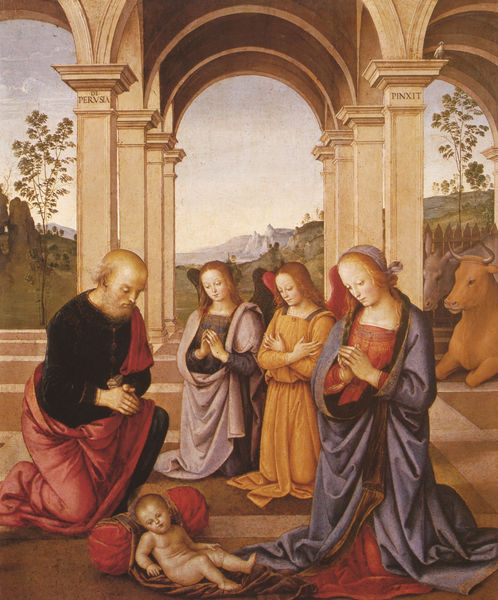
Titel: Natività con santi, Geburt Christus, mit Heiligen
Künstler: Pietro Perugino
Standort: Roma
Institution: Collezione Albani Torlonia
Schlagwörter: baum, berg, blau, flügel, gemälde, himmel, mann, nackt, schatten, umhang, weiß, bäume, frauen, gelb, grün, landschaft, menschen, ocker, frau, hintergrund, kleider, licht, marmor, pfeiler, säule, säulen, ausblick, dach, rot, tier, tiere, wiese, beige, alt, bart, architektur, barock, bibel, falten, vollbart, bild, hände, öl, horizont, hügel, kühe, natur, busch, boden, gewand, kutte, mantel, drei, familie, gewänder, kind, personen, gotik, renaissance, esel, engel, schlafen, schlafend, bogen, italien, perspektive, berge, gebirge, gipfel, lila, kuh, rind, baby, pilaster, rundbogen, kissen, gefaltet, glatze, stuck, stufen, podest, junge, knie, nazarener, halle, bögen, gewölbe, rinder, durchblick, religion, linear, zentralperspektive, fliesen, knien, mosaik, beten, gebet, arkaden, kapitelle, kleinkind, reihung, rolle, verschränkt, pforte, christus, jesus, zentral, religiös, stall, umhänge, tempel, elisabeth, heilige, hörner, anbeten, fließen, heilig, maria, madonna, anbetung, maria magdalena, ochse, stier, matia, rinascimental, christi, josef, joseph, geburt, krippe, säugling, triumpfbogen, weihnachten, ochs, latein, heilige familie, jesuskind, liht, gurtbögen, geburt christi, nackenrolle, bethlehem, sacra conversatione, betlehem, selig, raphael, kämpferplatten, pipistrelli, kapitäle, präeraffaeliten, knien liegen, ochse esel, schlafrolle, neugeborener, heiige, och, christlichkirche, christuis, evangekium, betebn, jesua, liicht